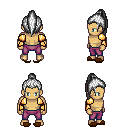
a pixel art fantasy rpg character, male body template, human, tanned skin, gold arm armor, magenta pants, white long topknot hairstyle, brown slippers, four views (front, back, left, right), 2x2 character sprite sheet, small pixel art, hard edges, no anti-aliasing